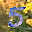
Label: 5